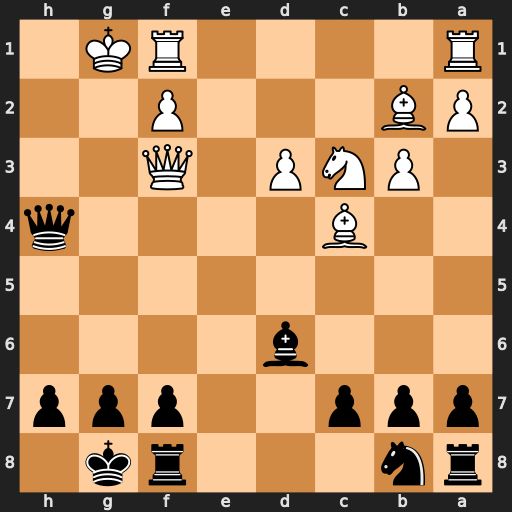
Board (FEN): rn3rk1/ppp2ppp/3b4/8/2B4q/1PNP1Q2/PB3P2/R4RK1
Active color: b
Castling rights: -
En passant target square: -
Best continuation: Qh2#